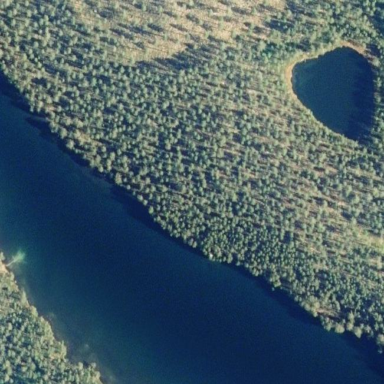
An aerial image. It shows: Serene lake surrounded by nature.